Aerial crown-view tile of a tropical tree (Barro Colorado Island, Panama), acquired 20250217:
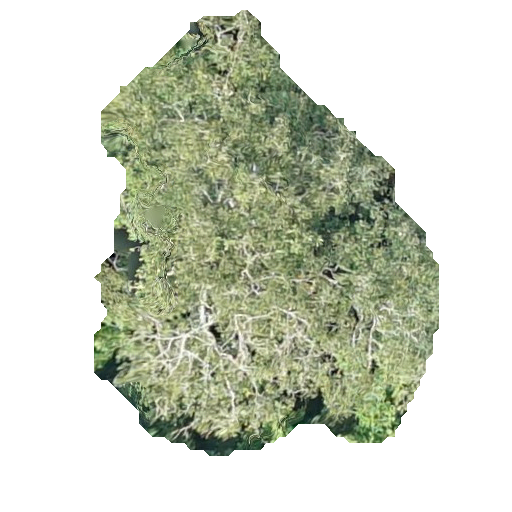
Species: Dipteryx oleifera
GBIF accepted scientific name: Dipteryx oleifera
Crown area: 161.107 m²